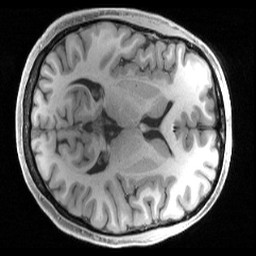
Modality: T1w
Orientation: axial
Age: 23
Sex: female
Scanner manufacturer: siemens
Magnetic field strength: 3 T
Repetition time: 2.4 s
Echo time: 0.00231 s